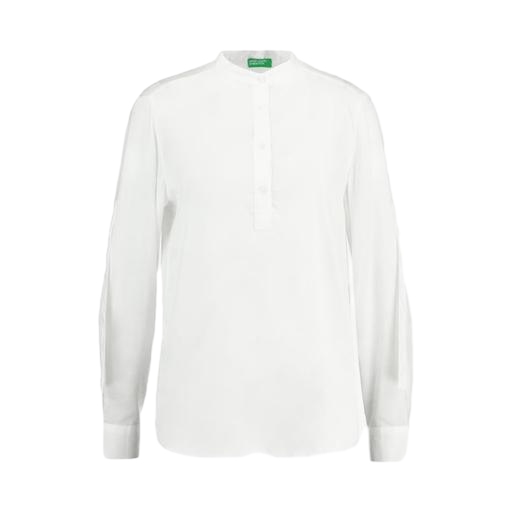
white long aleeved shirt, white mandarin button-up shirt, white pure shirt, white background